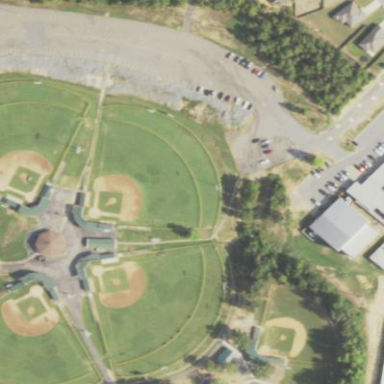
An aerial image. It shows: Baseball pitch for leisure land activities.